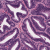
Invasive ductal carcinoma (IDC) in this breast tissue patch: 0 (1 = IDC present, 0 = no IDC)